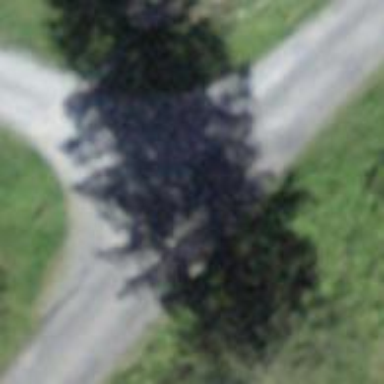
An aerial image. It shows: Guidepost providing information.